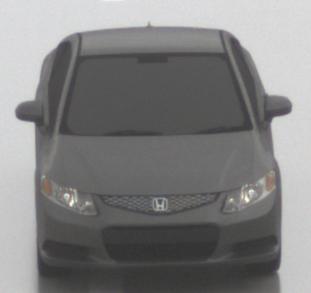
Make: Honda
Model: Civic Limousine 1.8
Detailed model: Civic (IX) Limousine
Model produced from: 2014/05
Model produced until: 2017/06
Doors: 4
Color: gray
Road condition: wet road
Daytime: midday
Contrast: low contrast